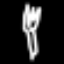
Label: fork